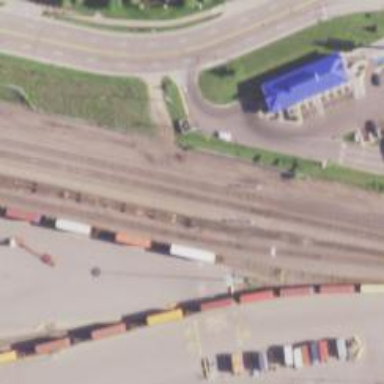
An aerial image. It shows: Railway signal.